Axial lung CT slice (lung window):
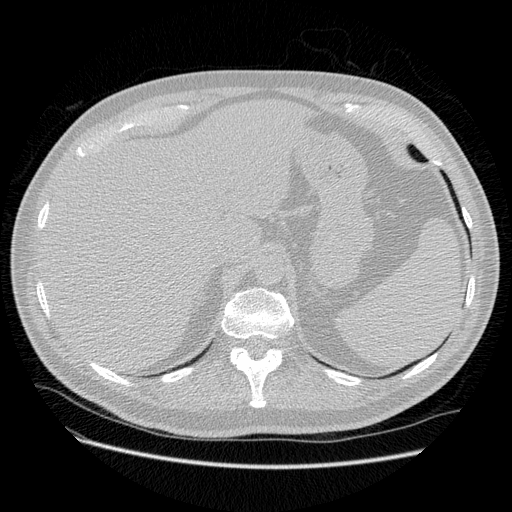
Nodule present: no